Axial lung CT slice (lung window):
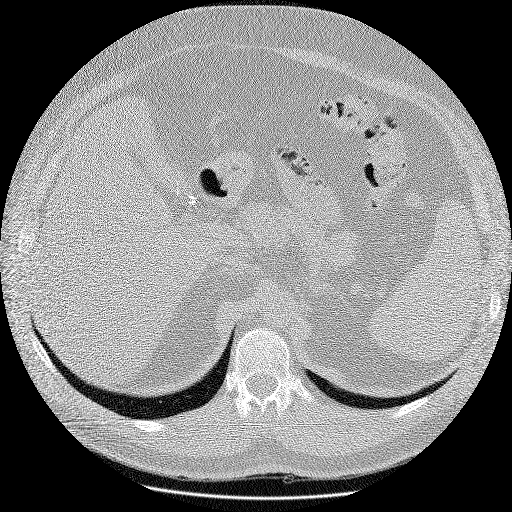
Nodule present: no